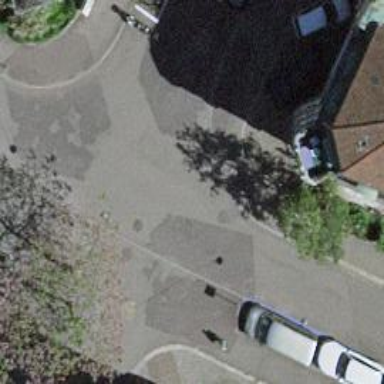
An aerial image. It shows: Residential road with asphalt surface. There is opposite cycleway.